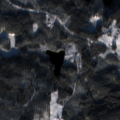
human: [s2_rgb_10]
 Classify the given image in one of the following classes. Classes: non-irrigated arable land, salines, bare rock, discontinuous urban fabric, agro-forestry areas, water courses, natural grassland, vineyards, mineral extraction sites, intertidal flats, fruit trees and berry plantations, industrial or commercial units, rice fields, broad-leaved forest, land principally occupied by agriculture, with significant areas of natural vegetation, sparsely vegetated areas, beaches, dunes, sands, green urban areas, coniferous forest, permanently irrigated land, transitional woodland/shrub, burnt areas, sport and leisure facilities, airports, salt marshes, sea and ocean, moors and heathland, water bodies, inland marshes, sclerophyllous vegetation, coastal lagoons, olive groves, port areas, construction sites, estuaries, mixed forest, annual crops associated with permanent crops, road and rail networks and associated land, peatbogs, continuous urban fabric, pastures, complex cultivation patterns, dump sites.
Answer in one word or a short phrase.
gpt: coniferous forest, mixed forest, transitional woodland/shrub